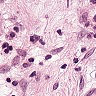
Metastatic tissue present: yes